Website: apple
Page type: billing-address
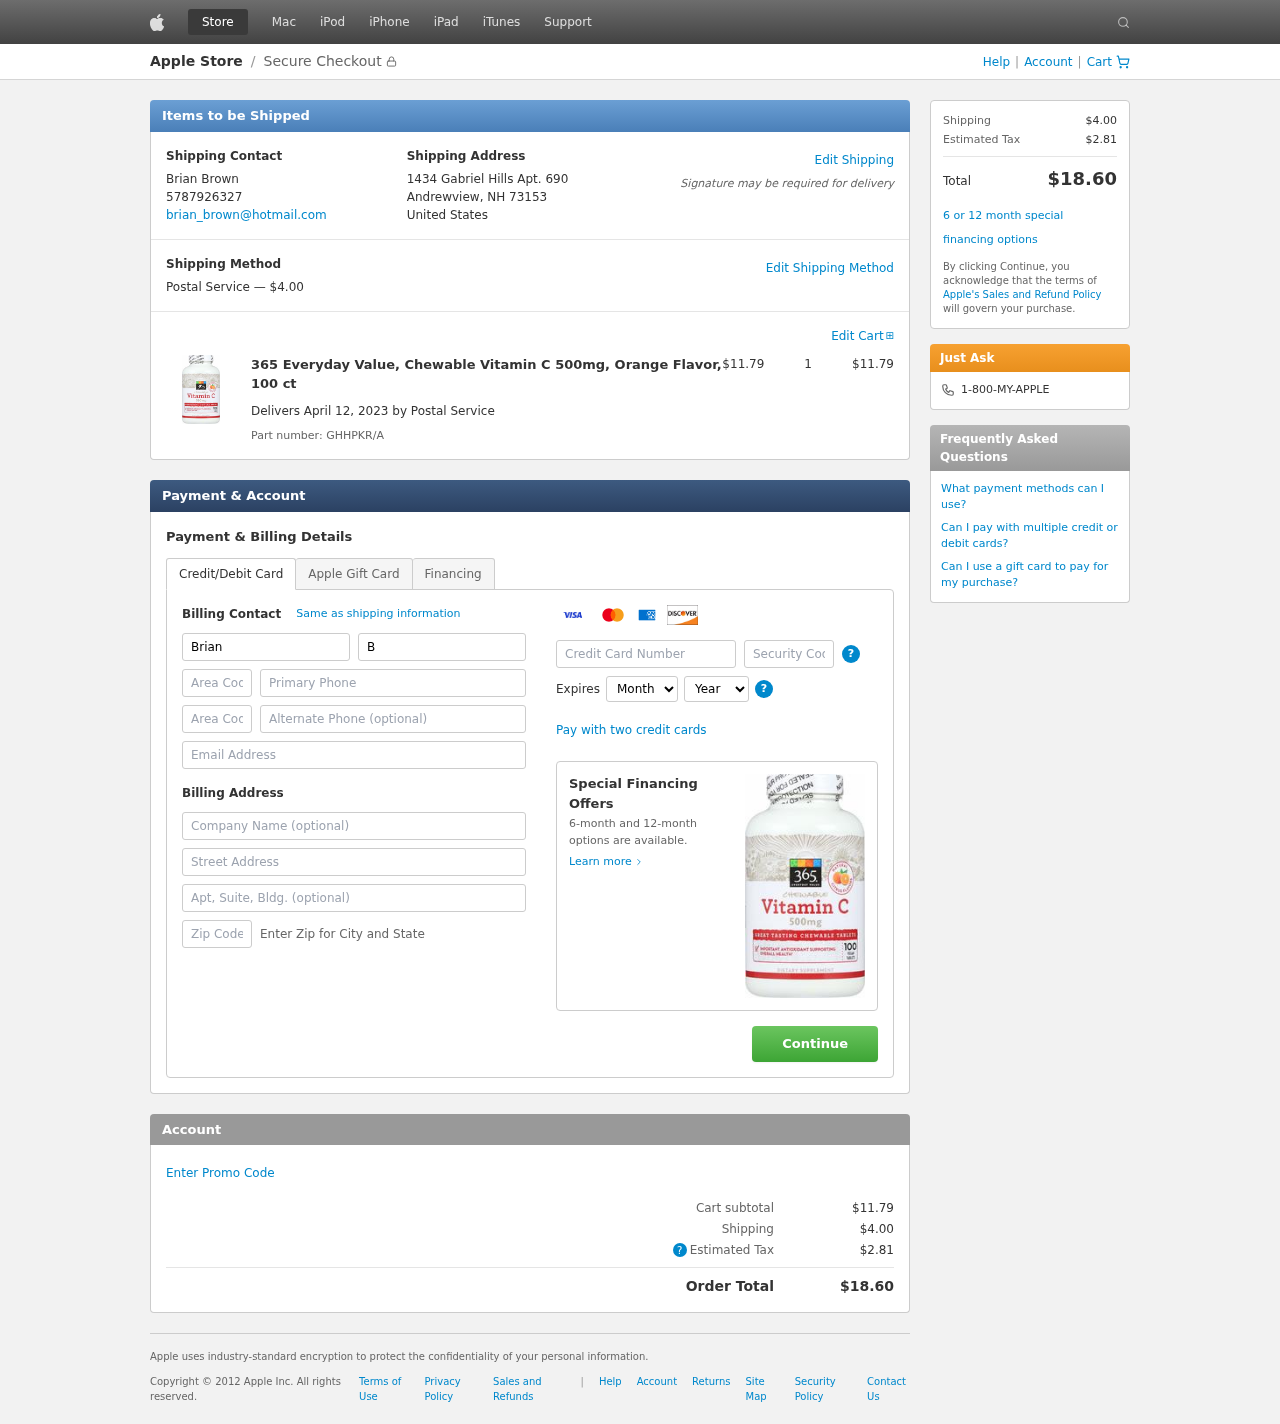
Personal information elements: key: PII_CARD_CVV
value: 708
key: PII_CARD_EXPIRY_MONTH
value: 10
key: PII_CARD_EXPIRY_YEAR
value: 26
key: PII_CARD_NUMBER
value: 2265 8616 0607 5936
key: PII_CITY_STATE_ZIP
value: Andrewview, NH 73153
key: PII_COMPANY
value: Thomas, Velazquez and Garcia
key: PII_COUNTRY
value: United States
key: PII_EMAIL
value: brian_brown@hotmail.com
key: PII_FIRSTNAME
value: Brian
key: PII_FULLNAME
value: Brian Brown
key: PII_LASTNAME
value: Brown
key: PII_PHONE
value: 5787926327
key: PII_PHONE_ALT
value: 8067797530
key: PII_PHONE_ALT_AREA
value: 806
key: PII_PHONE_AREA
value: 578
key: PII_POSTCODE2
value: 98270
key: PII_STREET
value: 1434 Gabriel Hills Apt. 690
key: PII_STREET2
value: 59229 Fowler Points
Product elements: key: PRODUCT1_NAME
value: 365 Everyday Value, Chewable Vitamin C 500mg, Orange Flavor, 100 ct
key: PRODUCT1_PRICE
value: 11.79
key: PRODUCT1_QUANTITY
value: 1
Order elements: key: ORDER_SHIPPING_COST
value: $4.00
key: ORDER_SUBTOTAL
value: $11.79
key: ORDER_DELIVERY_DATE
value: April 12, 2023
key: ORDER_PART_NUMBER
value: GHHPKR/A
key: ORDER_TAX
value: $2.81
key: ORDER_TOTAL
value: $18.60